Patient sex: M
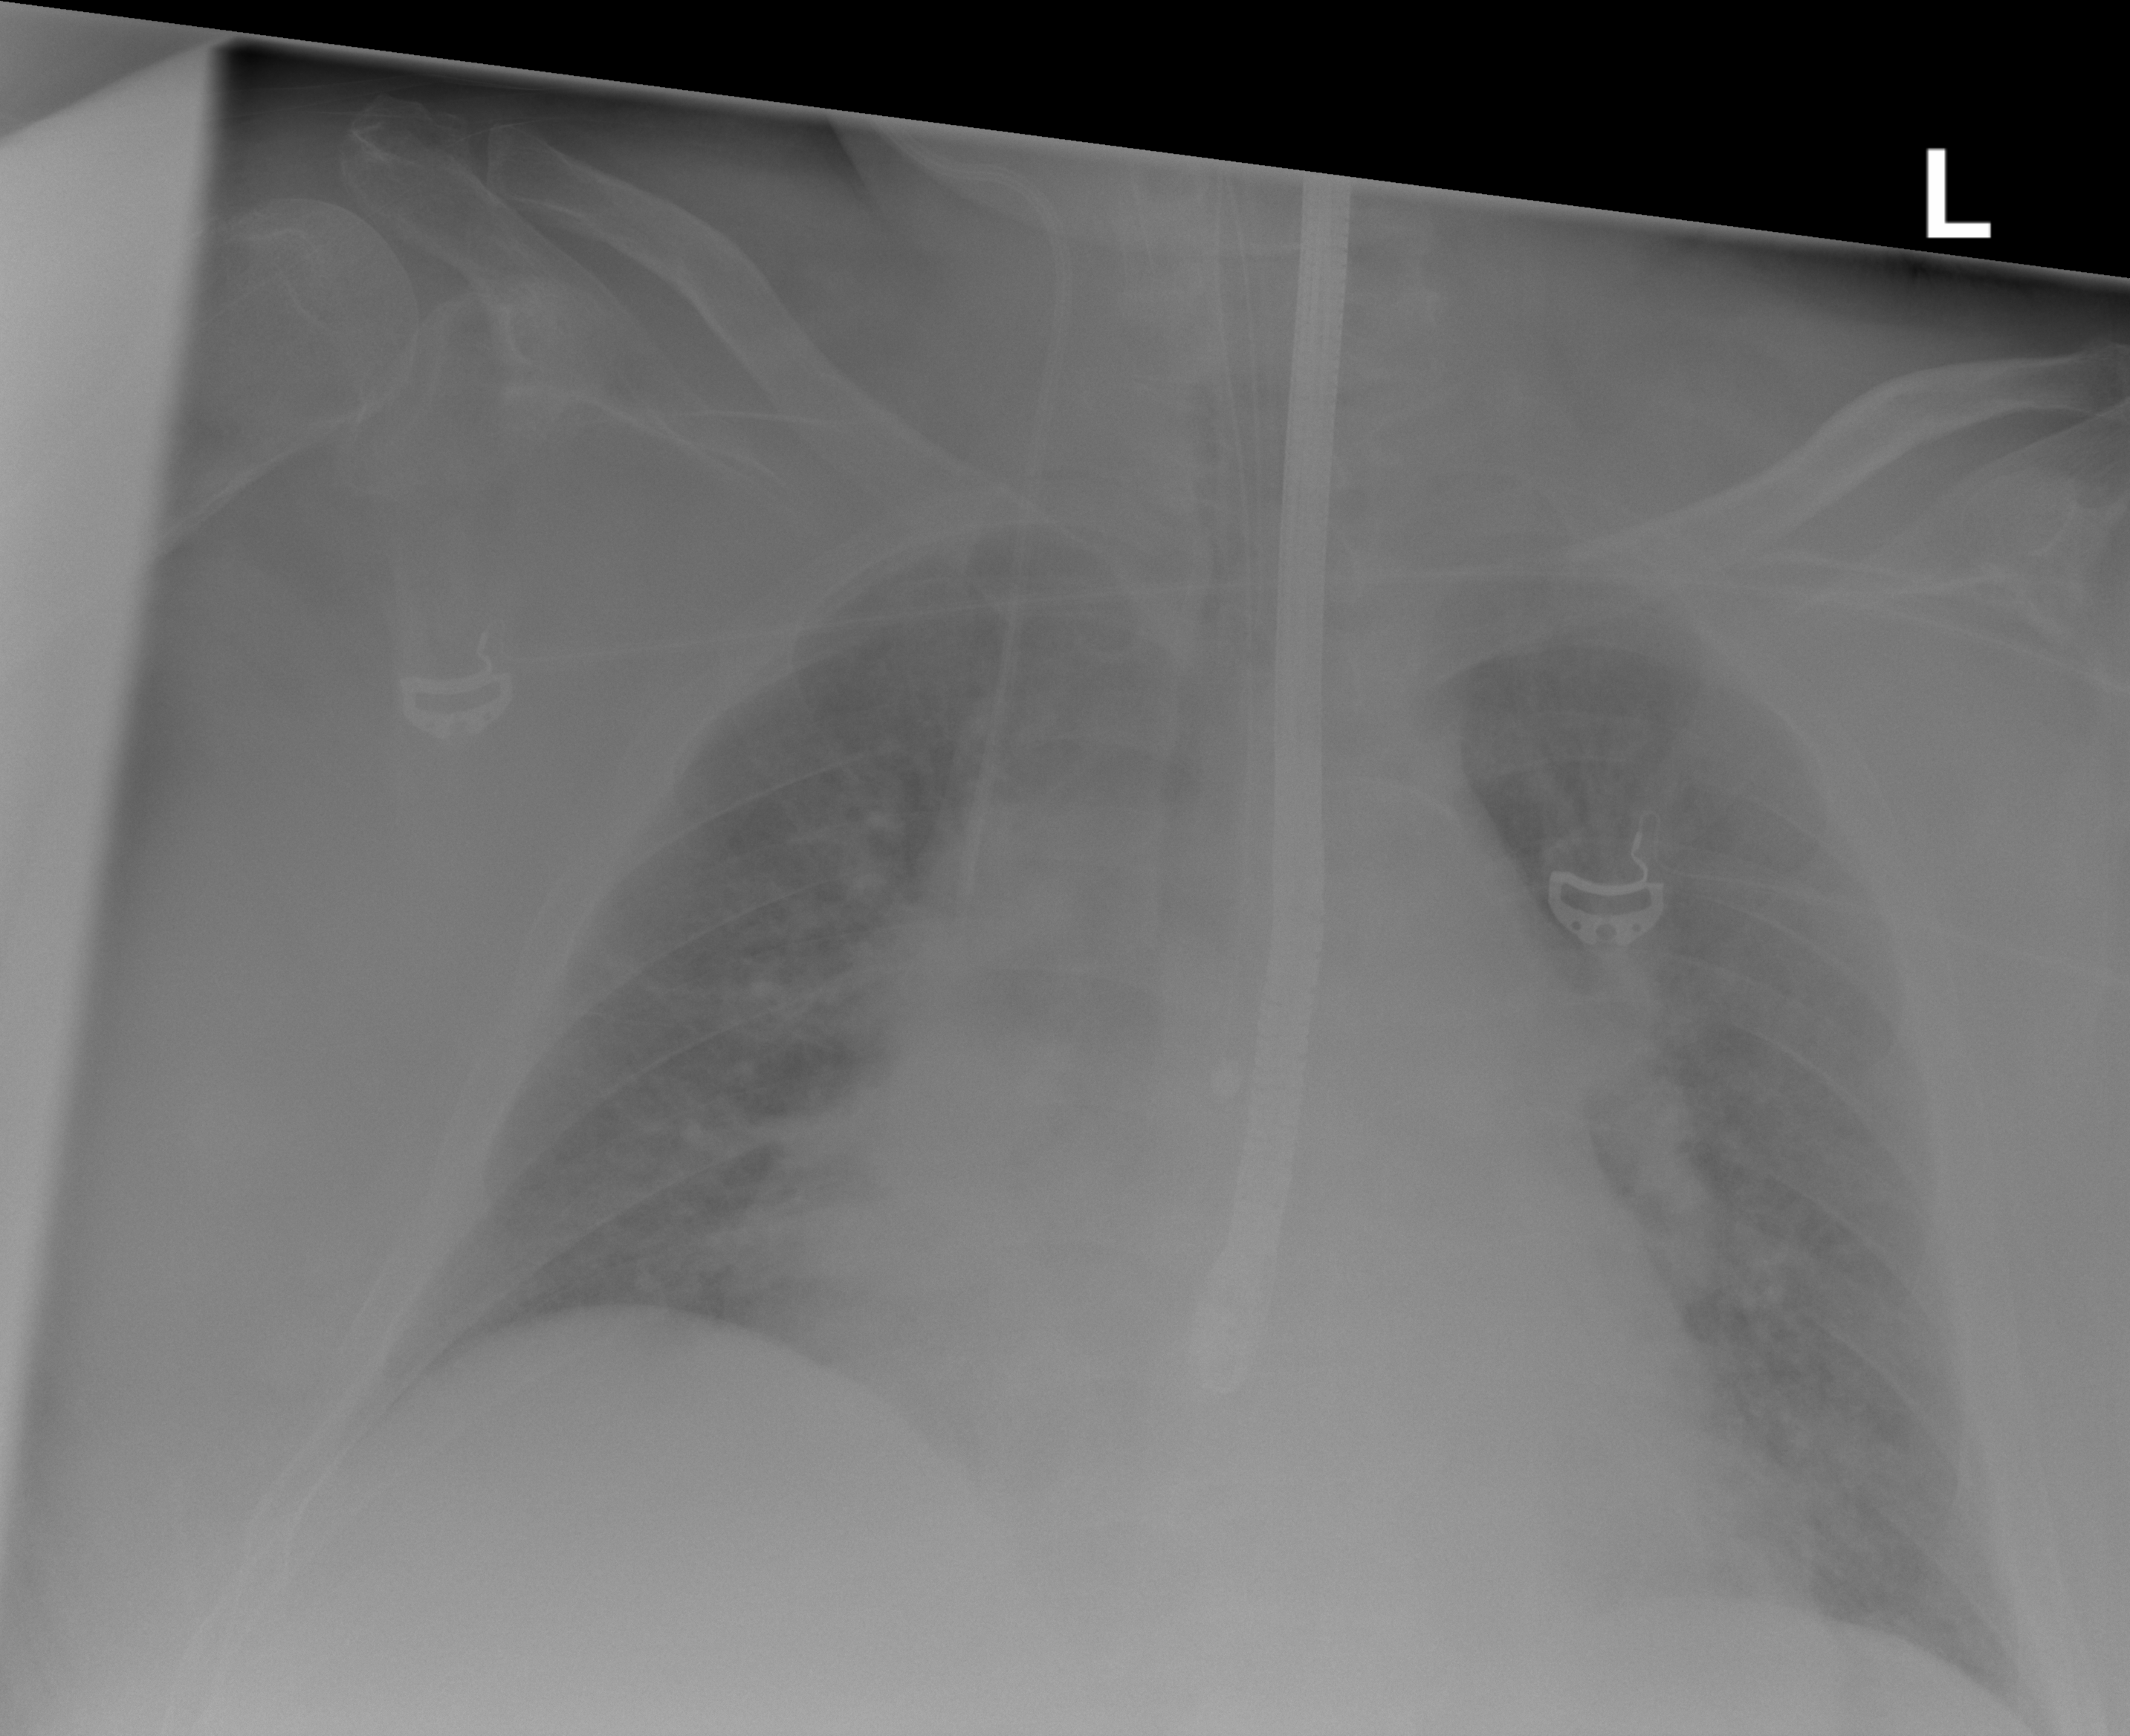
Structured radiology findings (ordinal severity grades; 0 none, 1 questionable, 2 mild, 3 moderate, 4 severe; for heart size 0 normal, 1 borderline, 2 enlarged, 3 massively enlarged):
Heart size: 3
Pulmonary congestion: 3
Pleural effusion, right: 0
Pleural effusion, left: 0
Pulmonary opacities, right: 3
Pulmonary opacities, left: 3
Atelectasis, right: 2
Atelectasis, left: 2